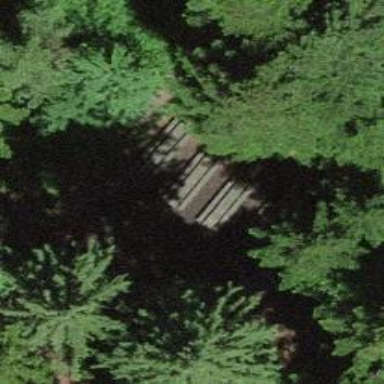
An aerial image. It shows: Picnic table located in leisure land area.